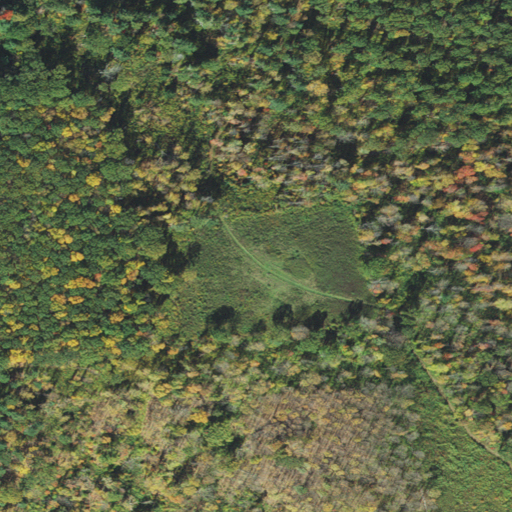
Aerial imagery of mountain in Massachusetts named Buck Hill containing deciduous forest, mixed forest, woody wetlands, evergreen forest, and low intensity development